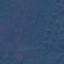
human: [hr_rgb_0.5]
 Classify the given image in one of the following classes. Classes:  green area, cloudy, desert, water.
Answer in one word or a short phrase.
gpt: green area